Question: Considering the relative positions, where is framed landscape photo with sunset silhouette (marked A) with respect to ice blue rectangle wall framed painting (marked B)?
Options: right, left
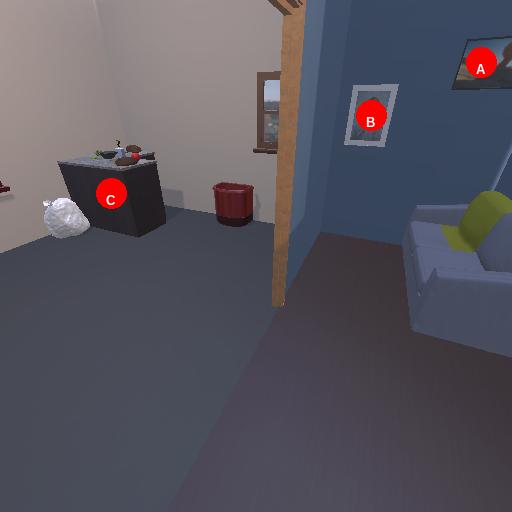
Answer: right